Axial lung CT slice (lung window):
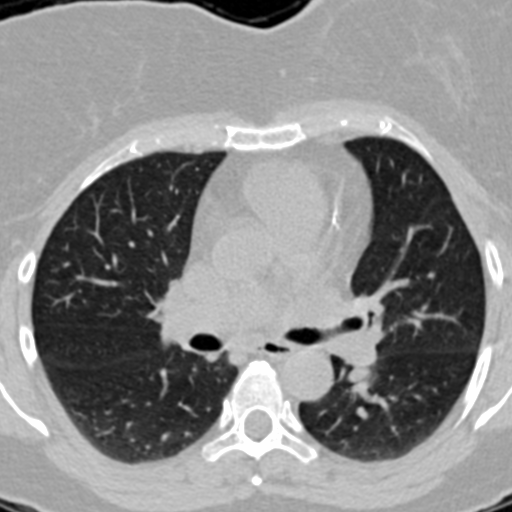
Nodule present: no